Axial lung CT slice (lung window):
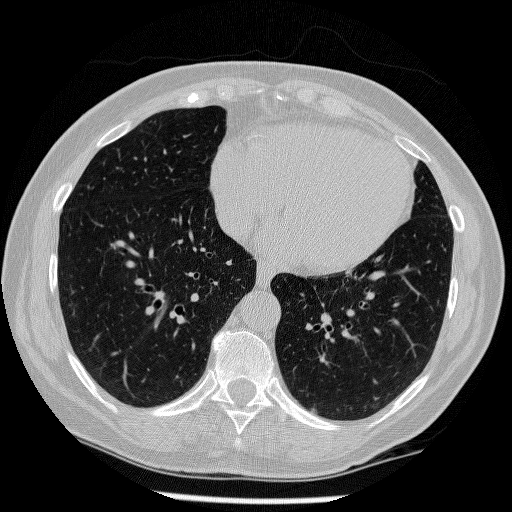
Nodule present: yes
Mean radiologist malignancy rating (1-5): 3